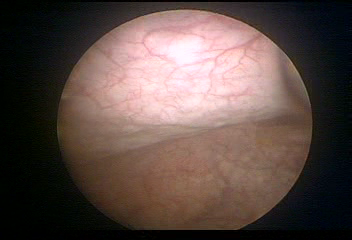
Modality: WLC
Class: Normal mucosa
Bladder cancer association: No